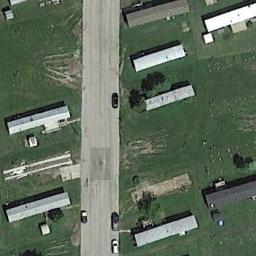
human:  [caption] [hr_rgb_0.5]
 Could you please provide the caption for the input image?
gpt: There are about a dozen mobile homes on one side of the road .

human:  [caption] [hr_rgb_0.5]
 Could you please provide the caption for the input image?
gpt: The mobile home park has some aptly arranged mobile homes on the grass and a road goes through the mobile home park .

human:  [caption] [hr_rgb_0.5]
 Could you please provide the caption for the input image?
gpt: Many buildings are in the mobile home park .

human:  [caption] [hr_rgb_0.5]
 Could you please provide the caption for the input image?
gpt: The mobile home park is on the grass next to the road .

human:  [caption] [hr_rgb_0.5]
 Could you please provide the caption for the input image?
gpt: There are some buildings on green lawns on the mobile home park .